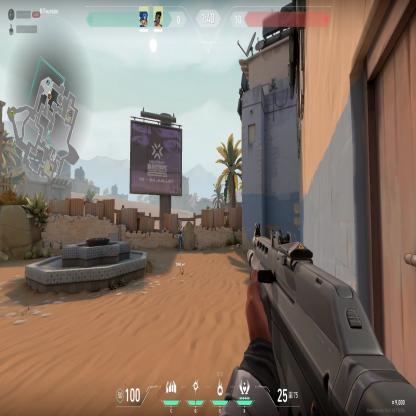
Label: teammate